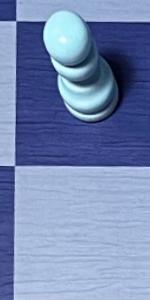
Label: Empty